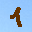
Label: 4